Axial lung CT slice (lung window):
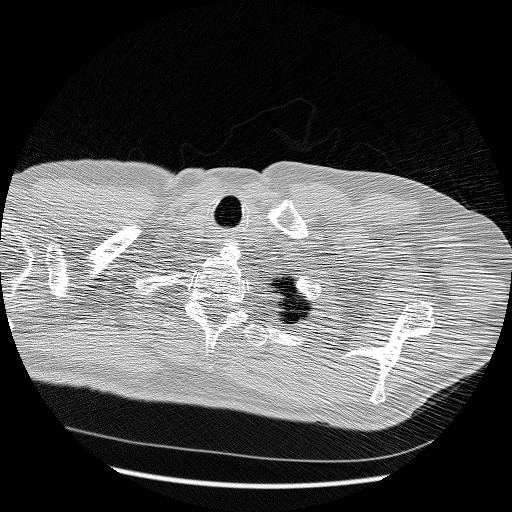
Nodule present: no